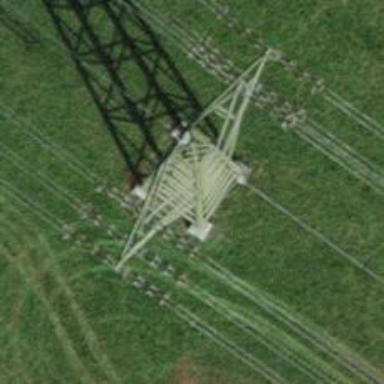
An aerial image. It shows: Power line in the image.